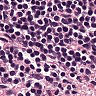
Metastatic tissue present: no